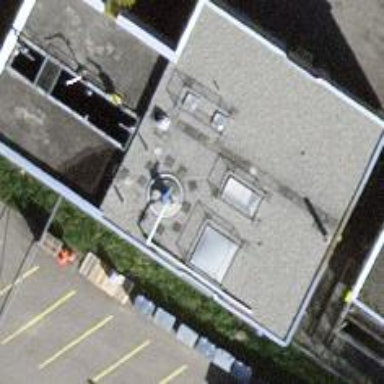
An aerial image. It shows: Service building.